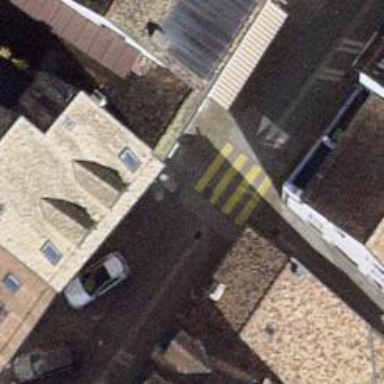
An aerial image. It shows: Road with steps.